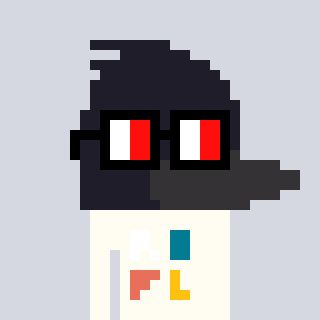
a pixel art character with square glasses with black frames and red eyes, a raven-shaped head and a grayscale-colored body on a cool background